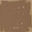
Piece: xx